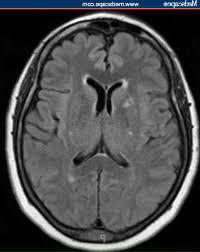
Label: notumor